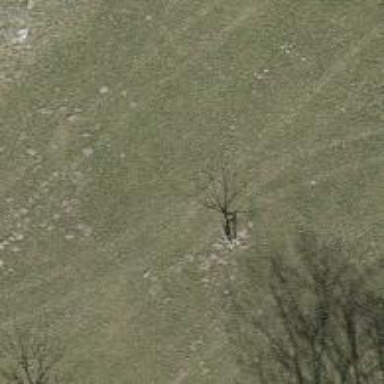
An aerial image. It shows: Beautiful tree in nature.